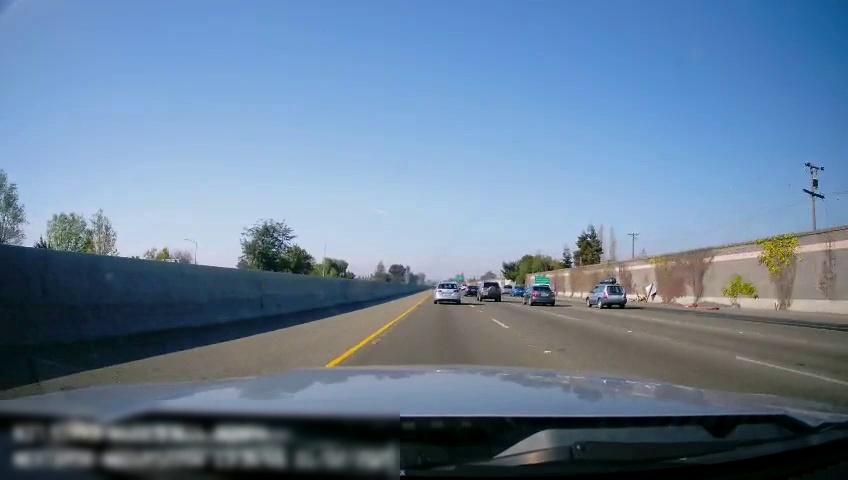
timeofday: Day
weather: Sunny
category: Drivable Space
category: Vehicles | SUV
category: Vehicles | Car
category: Vehicles | SUV
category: Vehicles | Car
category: Vehicles | SUV
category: Vehicles | Car
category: Vehicles | Car
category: Lanes | Current Lane
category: Lanes | Current Lane
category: Lanes | Alternate Lane
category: Lanes | Alternate Lane
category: Traffic | Signs